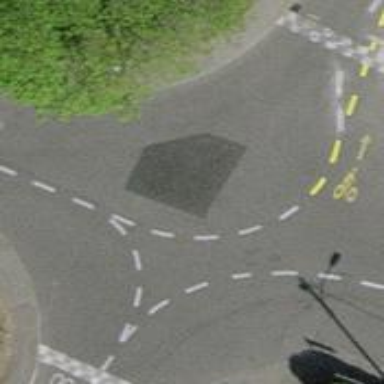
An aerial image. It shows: Table-style traffic calming feature.